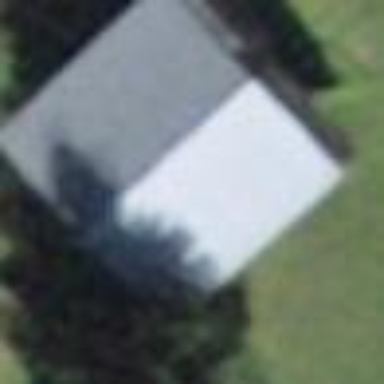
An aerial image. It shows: Building with tiled roof.